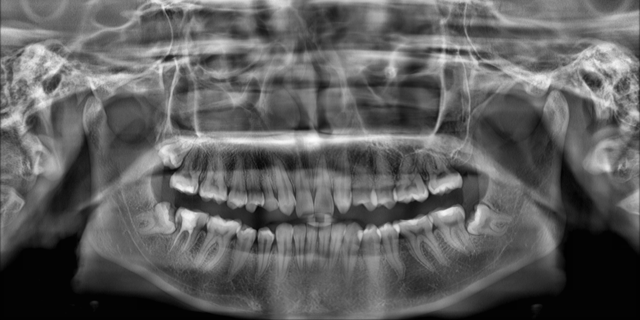
adult